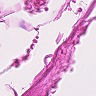
Metastatic tissue present: no